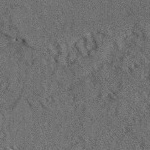
Label: no_change